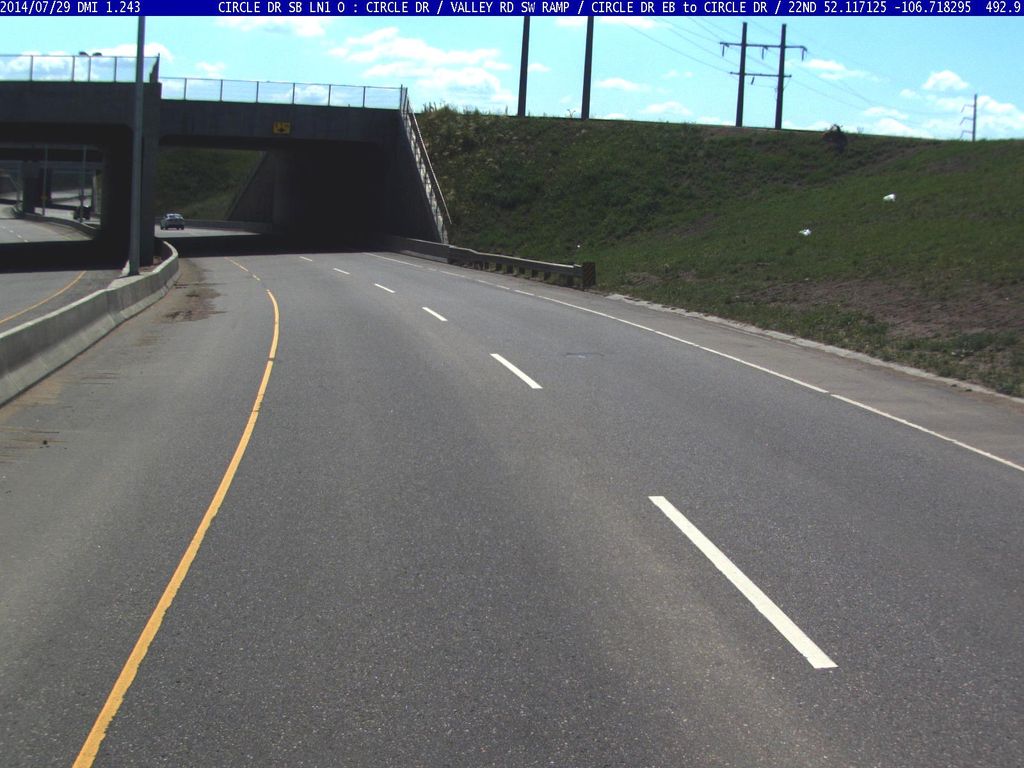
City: saskatoon